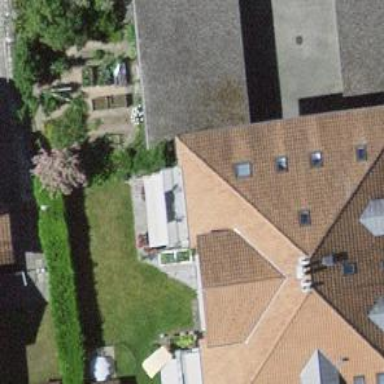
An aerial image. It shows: Carport building.